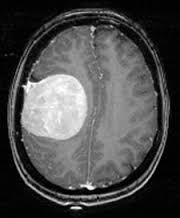
Label: meningioma